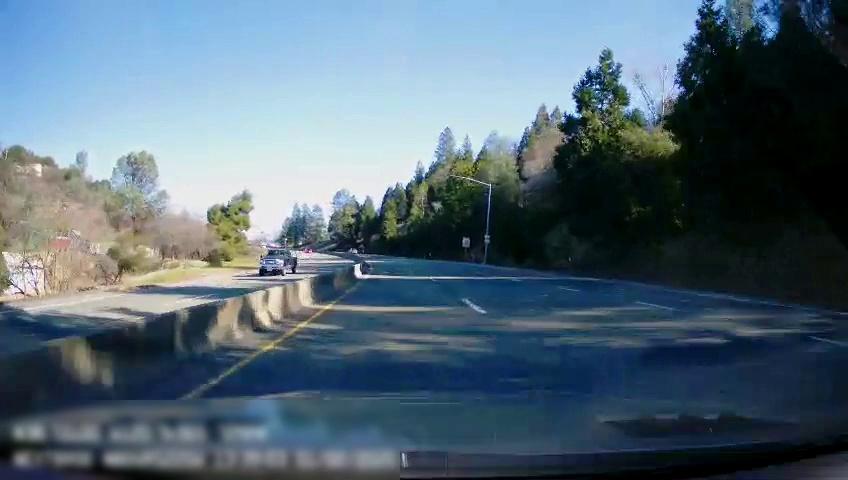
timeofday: Day
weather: Sunny
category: Drivable Space
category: Drivable Space
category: Vehicles | Truck
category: Lanes | Opposite Lane
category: Lanes | Opposite Lane
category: Lanes | Current Lane
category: Lanes | Current Lane
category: Lanes | Alternate Lane
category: Lanes | Alternate Lane
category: Traffic | Signs